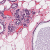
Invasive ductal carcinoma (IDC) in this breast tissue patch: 0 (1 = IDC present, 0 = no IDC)